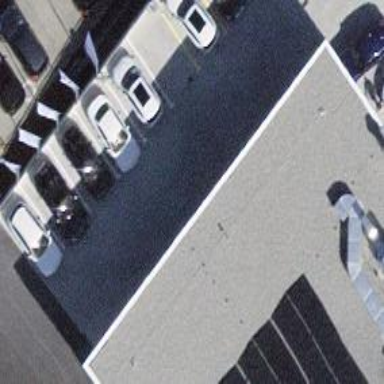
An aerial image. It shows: Charging station.